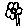
Label: flower